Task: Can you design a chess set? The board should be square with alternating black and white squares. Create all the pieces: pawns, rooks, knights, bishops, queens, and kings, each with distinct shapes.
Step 2458:
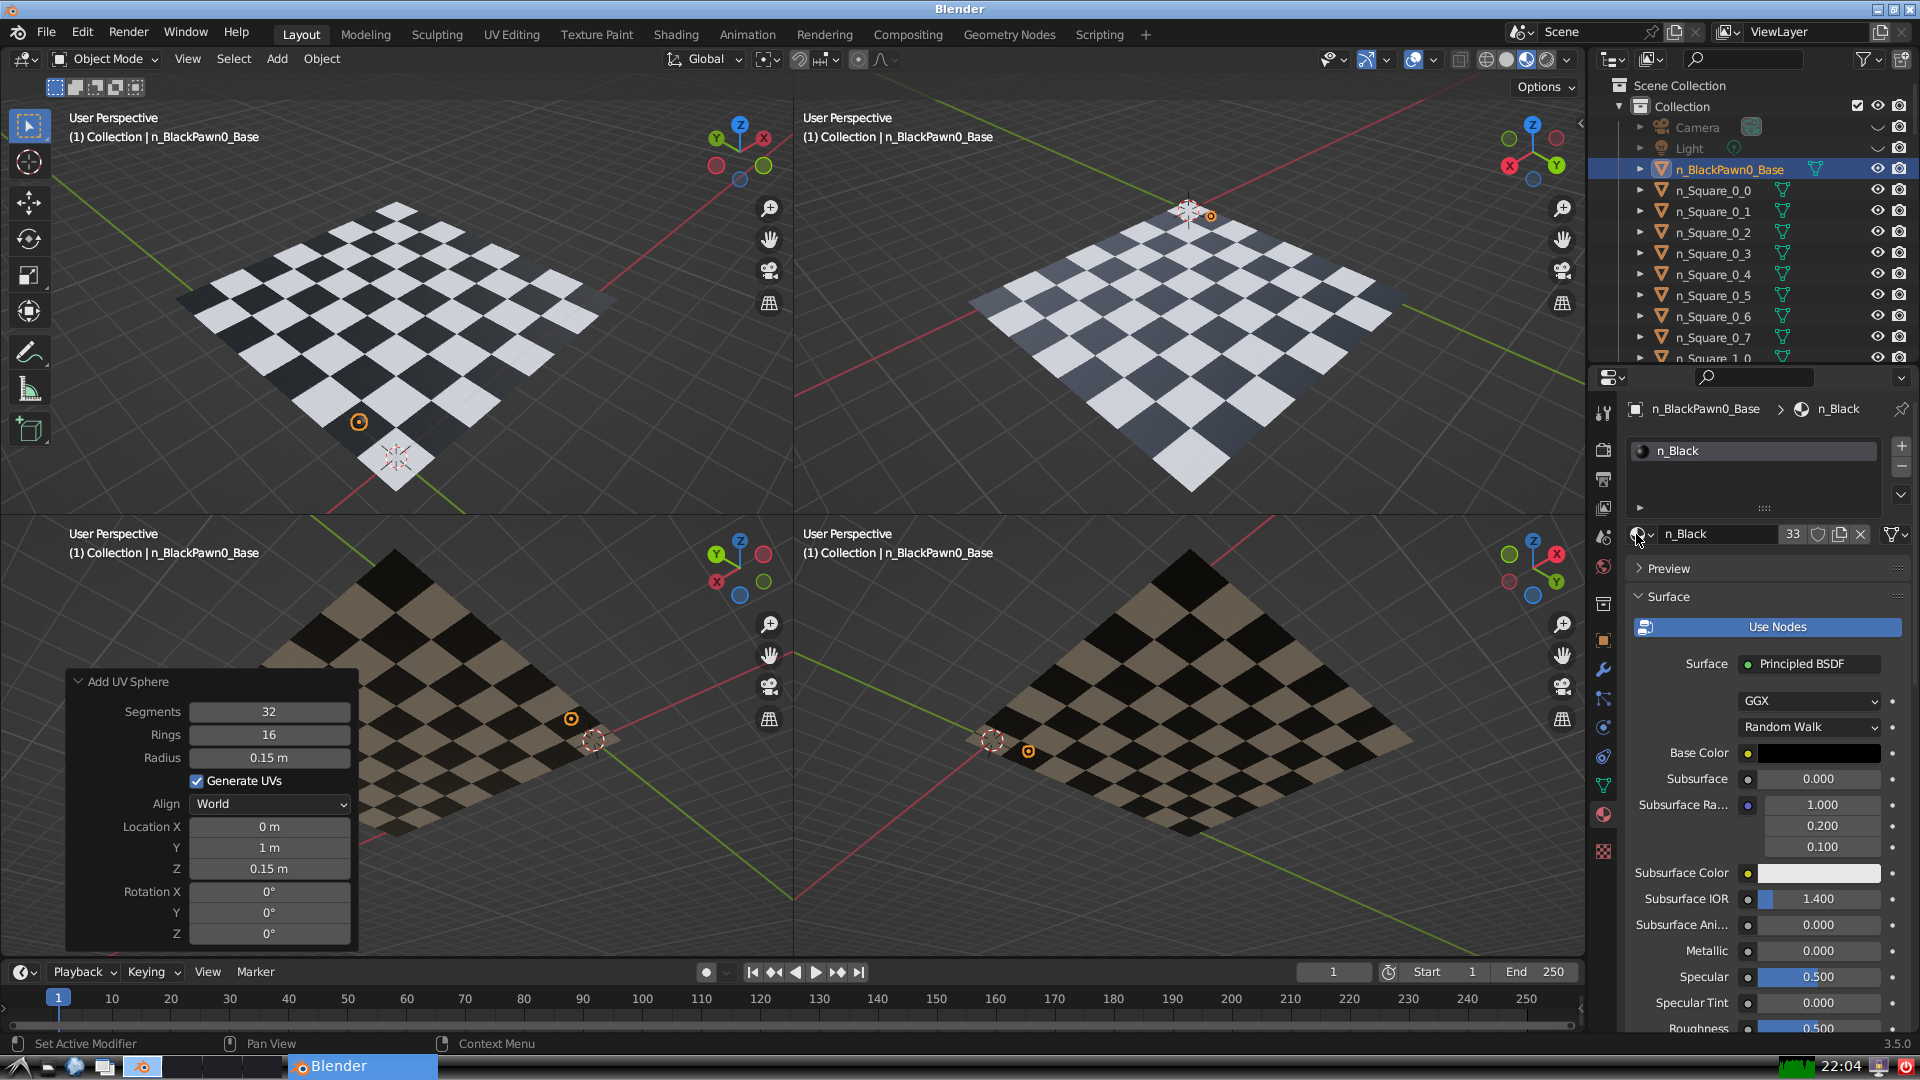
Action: {"mouse_move": [278, 58]}